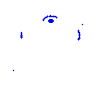
Particle: kaon